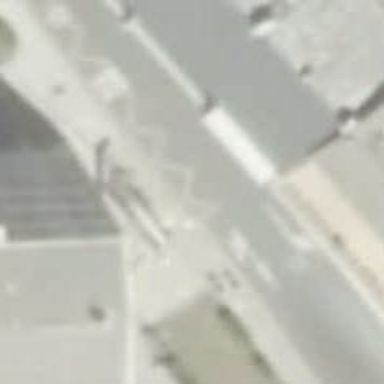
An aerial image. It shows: Bus stop with shelter. It is platform for public transport.